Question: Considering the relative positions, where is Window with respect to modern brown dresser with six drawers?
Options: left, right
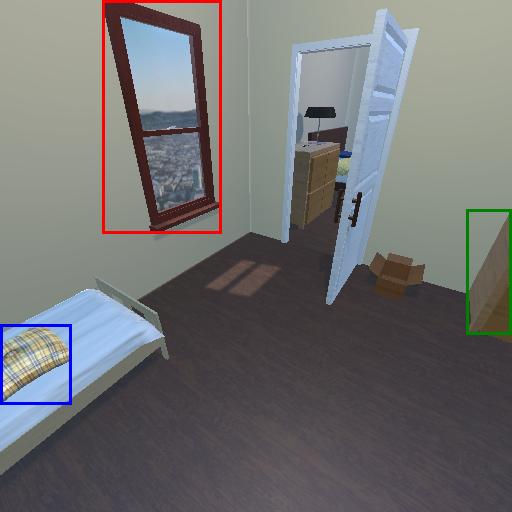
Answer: left